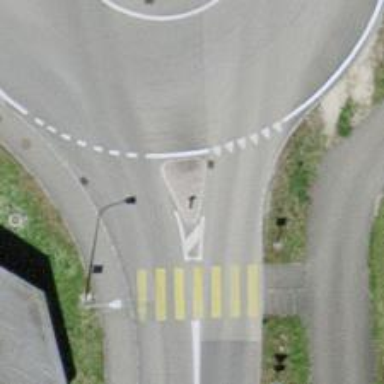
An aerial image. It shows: Traffic calming island.